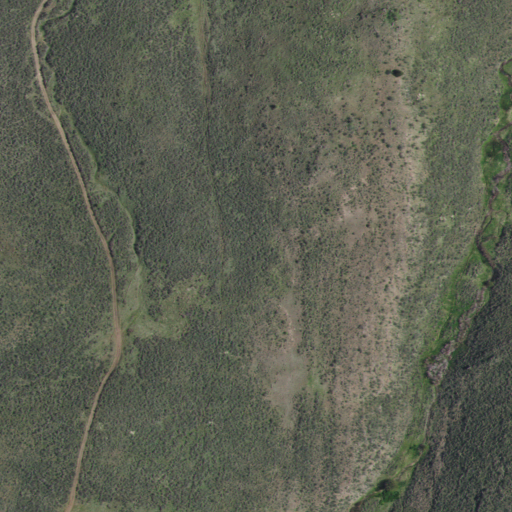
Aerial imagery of depression(s) in Idaho named Cottonwood Basin containing only shrub